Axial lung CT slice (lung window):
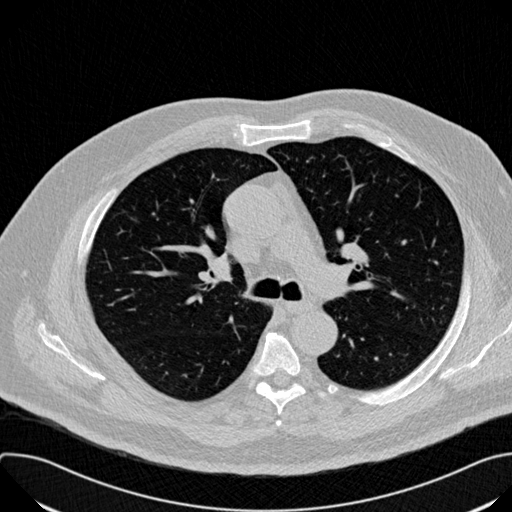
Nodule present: no